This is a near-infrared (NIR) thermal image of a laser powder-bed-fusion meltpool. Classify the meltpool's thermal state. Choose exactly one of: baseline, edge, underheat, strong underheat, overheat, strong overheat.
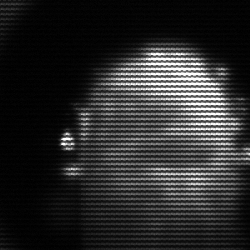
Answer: baseline